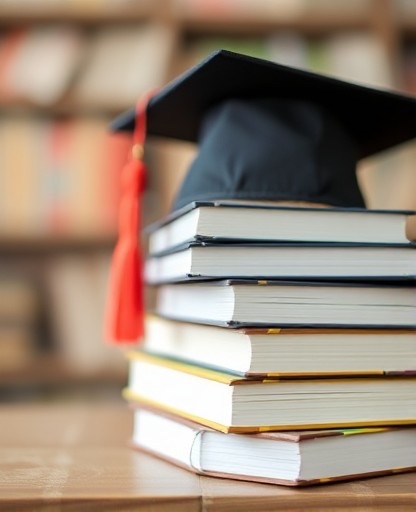
Category: Graduation